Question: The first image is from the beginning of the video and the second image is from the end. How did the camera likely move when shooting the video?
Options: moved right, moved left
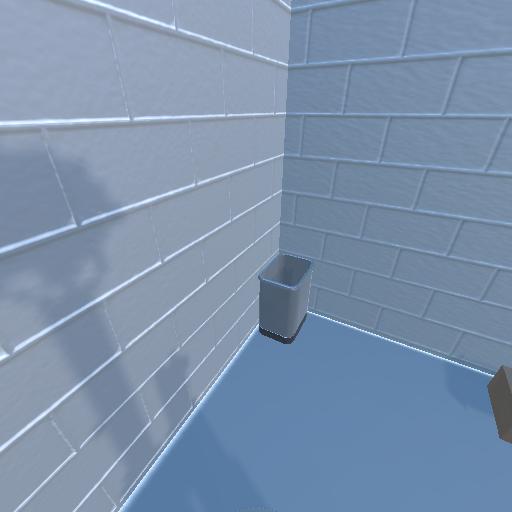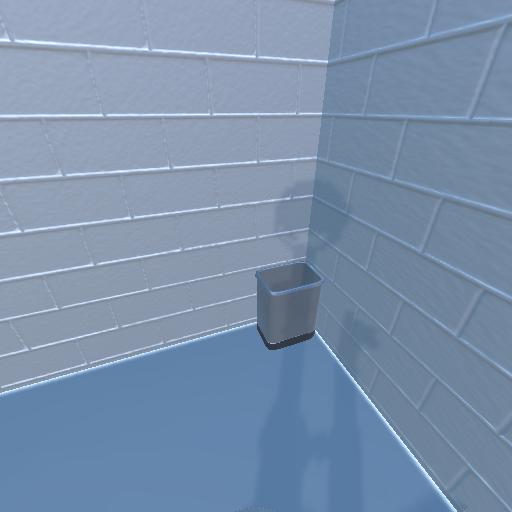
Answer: moved right